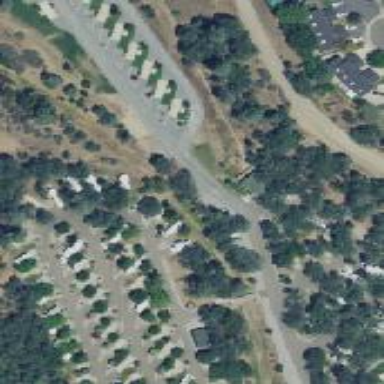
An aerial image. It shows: Caravan site for tourism.